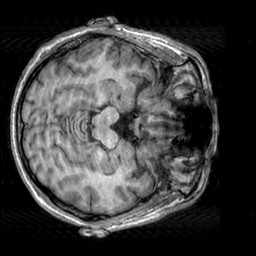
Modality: T1w
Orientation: axial
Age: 55
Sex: male
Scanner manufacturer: siemens
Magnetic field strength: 3 T
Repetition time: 2.3 s
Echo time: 0.00303 s